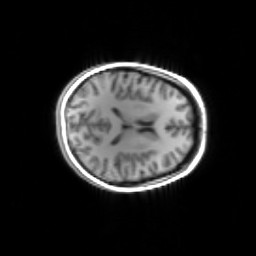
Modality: inplaneT1
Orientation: axial
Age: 28
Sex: female
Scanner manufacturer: siemens
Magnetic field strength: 3 T
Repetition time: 1.2 s
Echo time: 0.00251 s